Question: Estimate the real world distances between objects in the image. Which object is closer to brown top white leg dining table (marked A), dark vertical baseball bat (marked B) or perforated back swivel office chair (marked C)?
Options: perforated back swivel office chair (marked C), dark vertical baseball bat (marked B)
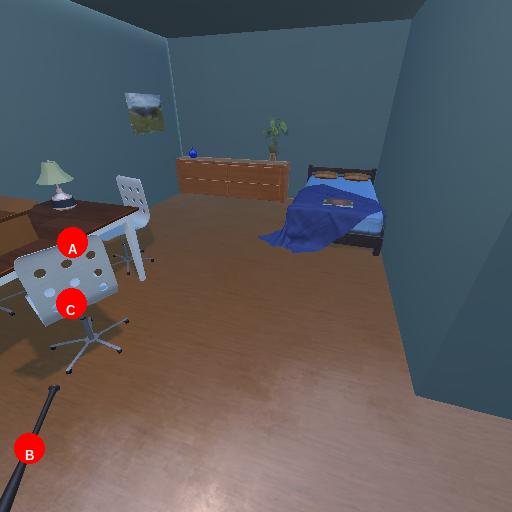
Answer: perforated back swivel office chair (marked C)